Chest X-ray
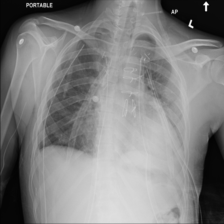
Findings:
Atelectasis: negative
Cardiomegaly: negative
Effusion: negative
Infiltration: negative
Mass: negative
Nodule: negative
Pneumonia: negative
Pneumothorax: positive
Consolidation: negative
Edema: negative
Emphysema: negative
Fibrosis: negative
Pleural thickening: negative
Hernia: negative